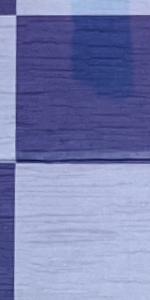
Label: Empty